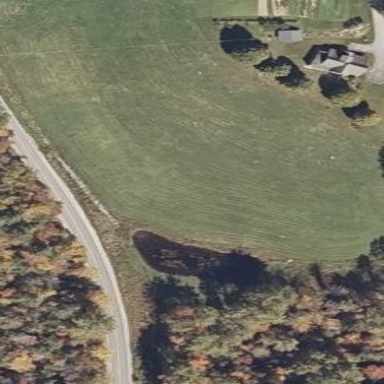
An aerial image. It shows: Pasture used as meadow.